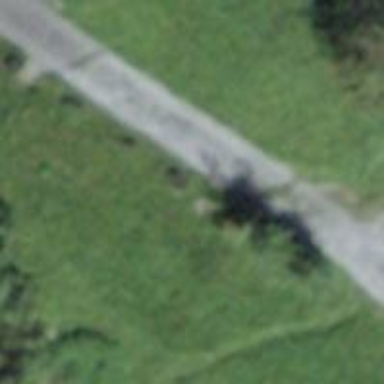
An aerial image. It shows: Unpaved service road.